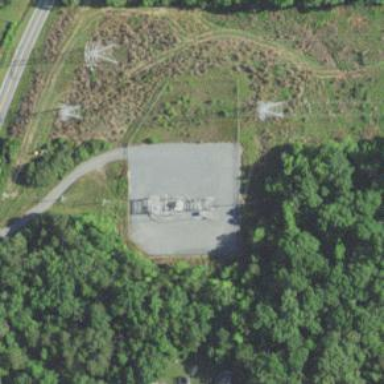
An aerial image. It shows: There is distribution substation enclosed by fence.